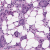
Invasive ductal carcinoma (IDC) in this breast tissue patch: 1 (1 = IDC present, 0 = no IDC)